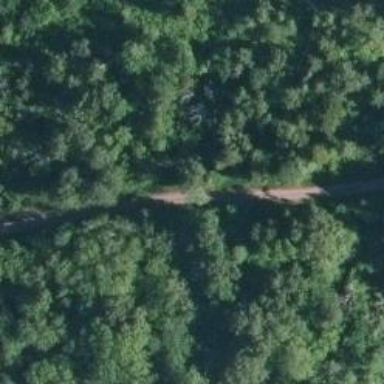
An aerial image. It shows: View of road.